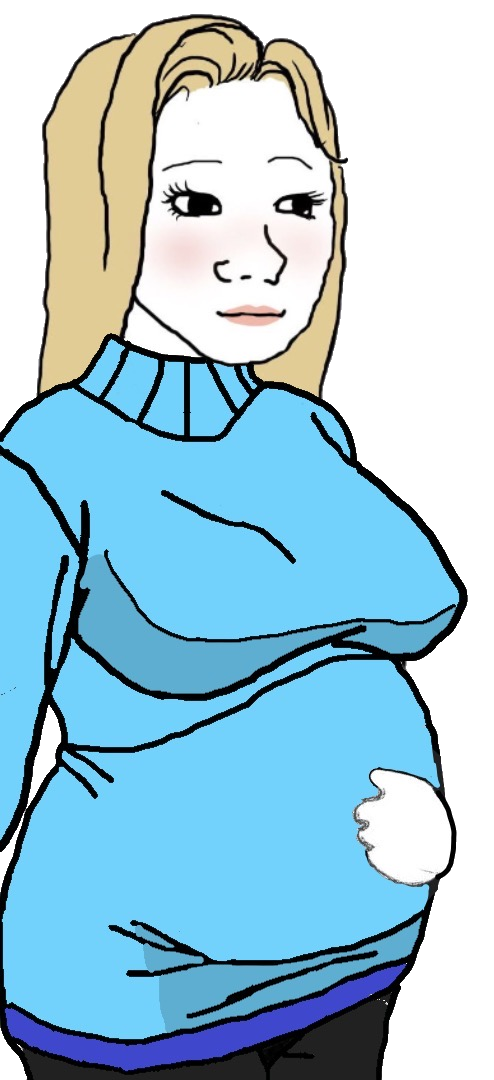
Label: 5_Trad_Wife